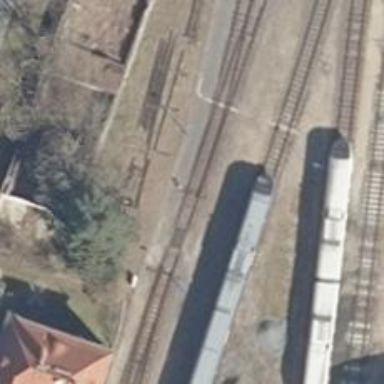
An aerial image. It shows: Railway switch.